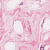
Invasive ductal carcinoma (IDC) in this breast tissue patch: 0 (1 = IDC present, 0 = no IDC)